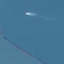
Land use / land cover class: SeaLake